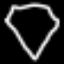
Label: diamond